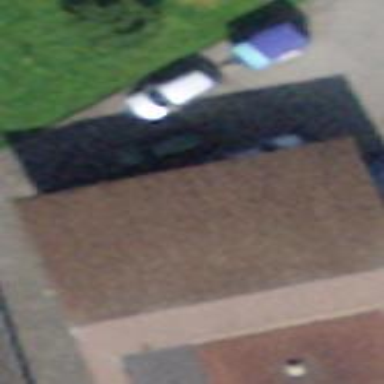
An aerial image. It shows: Simple house.